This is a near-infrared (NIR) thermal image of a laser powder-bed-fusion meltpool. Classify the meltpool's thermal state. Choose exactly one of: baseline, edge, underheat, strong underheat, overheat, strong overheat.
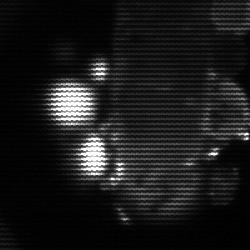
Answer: strong underheat